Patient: sex F, age 61
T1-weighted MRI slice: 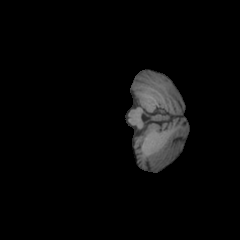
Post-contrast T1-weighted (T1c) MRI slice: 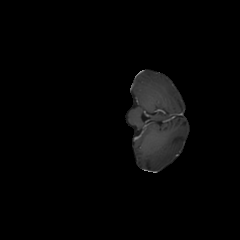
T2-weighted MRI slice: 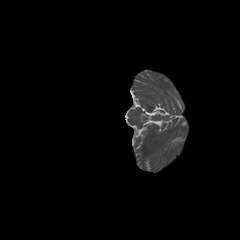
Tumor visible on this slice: no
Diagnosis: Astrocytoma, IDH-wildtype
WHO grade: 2